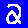
Digit: 2